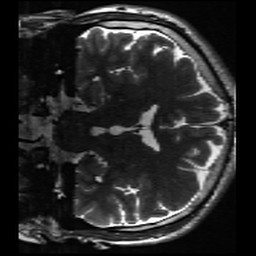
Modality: inplaneT2
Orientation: coronal